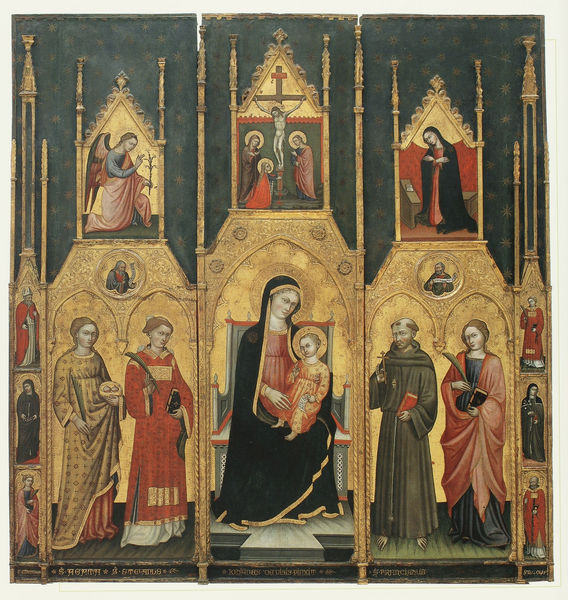
Titel: Retaule de la Mare de Déu amb els sants Àgata, Esteve, Francesc i una santa màrtir; Altar der Jungfrau mit den Heiligen Agatha, Stephanus, Franziskus und einem heiligen Märtyrer
Künstler: Giovanni di Pietro da Pisa
Institution: Barcelona, Museu Nacional d’Art de Catalunya
Schlagwörter: feder, flügel, kopf, mann, nackt, weiß, gelb, menschen, sitzen, frau, haar, männer, schwarz, blick, rot, bibel, federn, bild, kirche, gewand, gold, kind, mutter, gotik, kreis, engel, schrift, bücher, sitz, baby, thron, glatze, palme, stufe, schoß, foto, gang, buch, kreuz, religion, sterne, nonne, lilie, altar, heiligenschein, orgel, gotisch, christus, jesus, kreuzigung, mittelalter, mönch, heilige, märtyrer, schreiber, jünger, maria, madonna, christentum, vergoldung, tryptichon, seitenflügel, stifter, triptychon, apostel, glorie, triptichon, konversation, maria im tempel, endgel, jesusking